Interaction volume radius: 5 \u00c5
Interaction volume height: 20 \u00c5
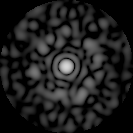
Disorder parameter: 0.8807